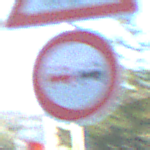
Verkehrszeichen: Ueberholverbot
Zusatzzeichen oben: ViehtriebLinks
Umgebung: Outdoor, Urban
Tageszeit: MorningAfternoon
Wetter: Clear
Licht: Natural
Jahreszeit: NotSpecified
Kontrast: HighContrast